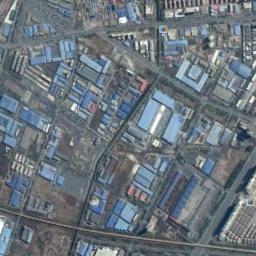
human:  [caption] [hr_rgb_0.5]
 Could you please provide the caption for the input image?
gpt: The industrial area is desolate .

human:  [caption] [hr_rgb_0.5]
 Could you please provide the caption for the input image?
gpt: The industrial area has lots of blue workshops of different sizes and some roads go through the industrial area .

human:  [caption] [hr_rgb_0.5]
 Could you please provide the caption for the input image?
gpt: In an industrial area, There are neatly planned factories and roads, Green belts, And free land .

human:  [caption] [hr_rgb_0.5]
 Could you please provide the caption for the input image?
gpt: There are numerous houses of different shapes and sizes in the industrial zone .

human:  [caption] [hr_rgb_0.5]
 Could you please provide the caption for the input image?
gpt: There are many blue buildings on the industrial area .